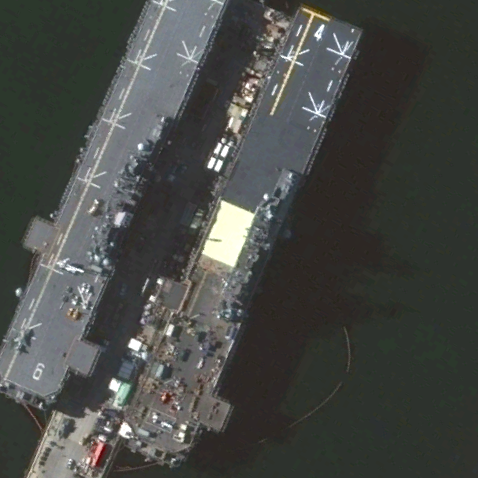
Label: assault